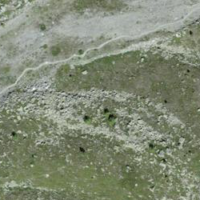
EUNIS habitat code: 26
Species observed at this site:
Melitaea diamina